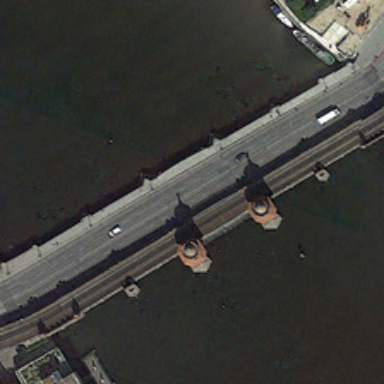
Several cars are on a bridge over a river with two boats in it .